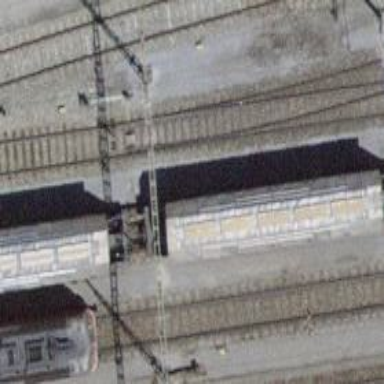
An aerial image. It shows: Railway switch.